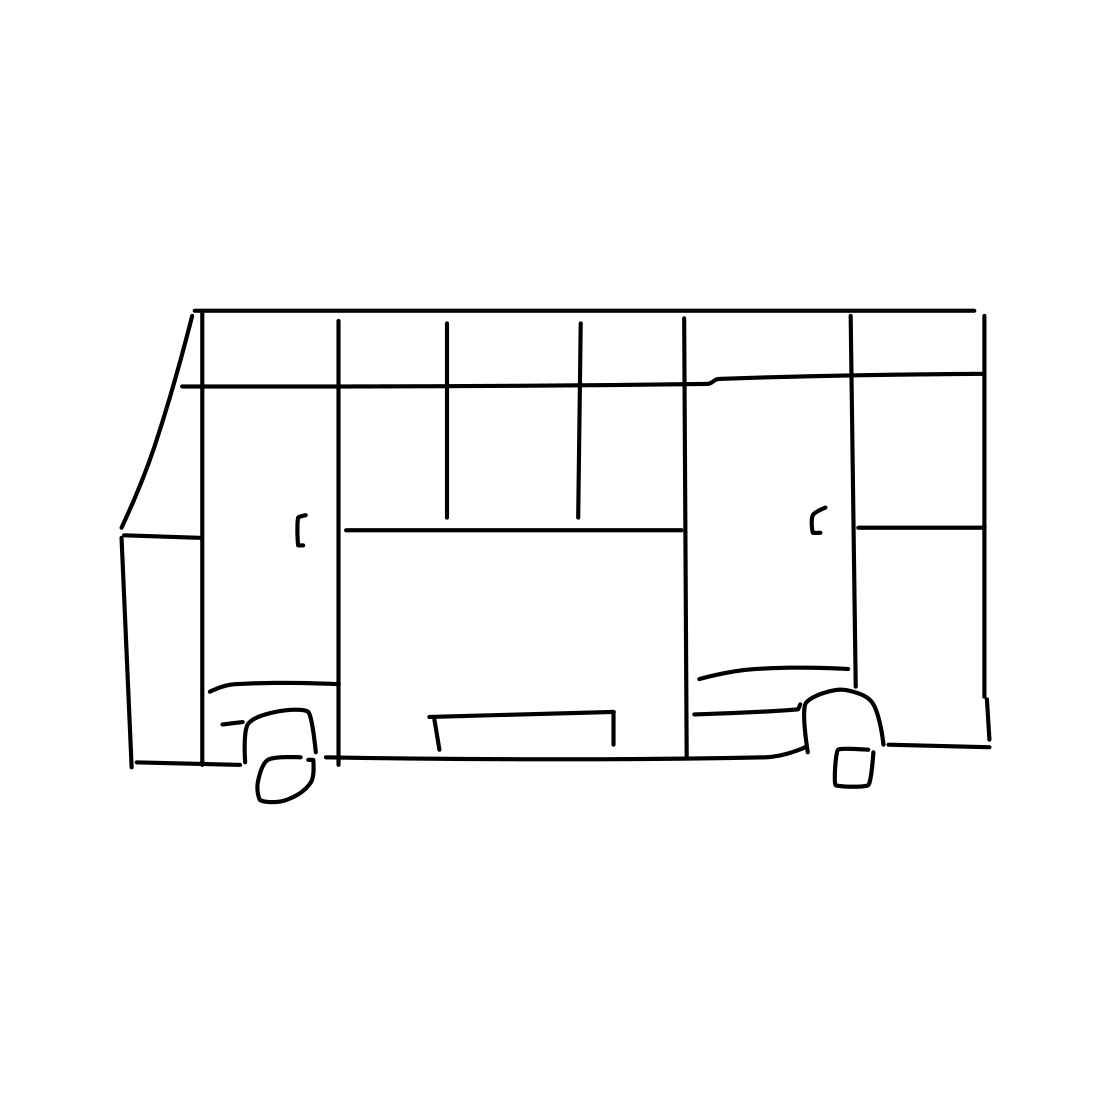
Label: bus